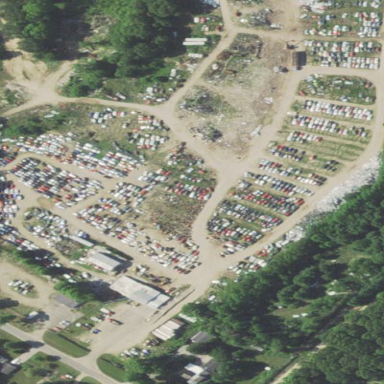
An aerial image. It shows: Industrial area designated as auto wrecker yard.